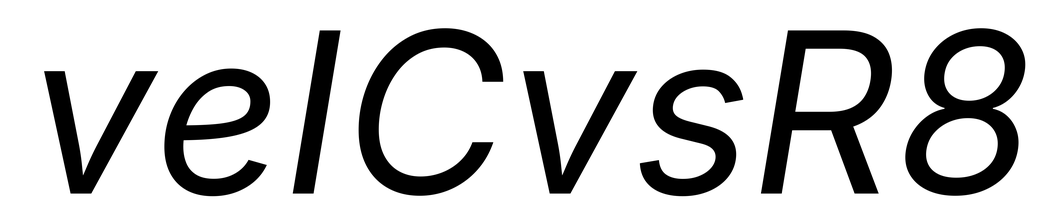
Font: Inter-Italic_Italic